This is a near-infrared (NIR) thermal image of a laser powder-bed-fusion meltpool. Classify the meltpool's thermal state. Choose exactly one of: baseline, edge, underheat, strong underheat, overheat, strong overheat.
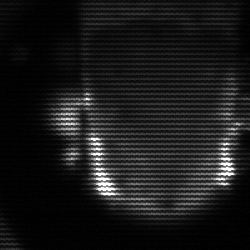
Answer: baseline